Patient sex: M
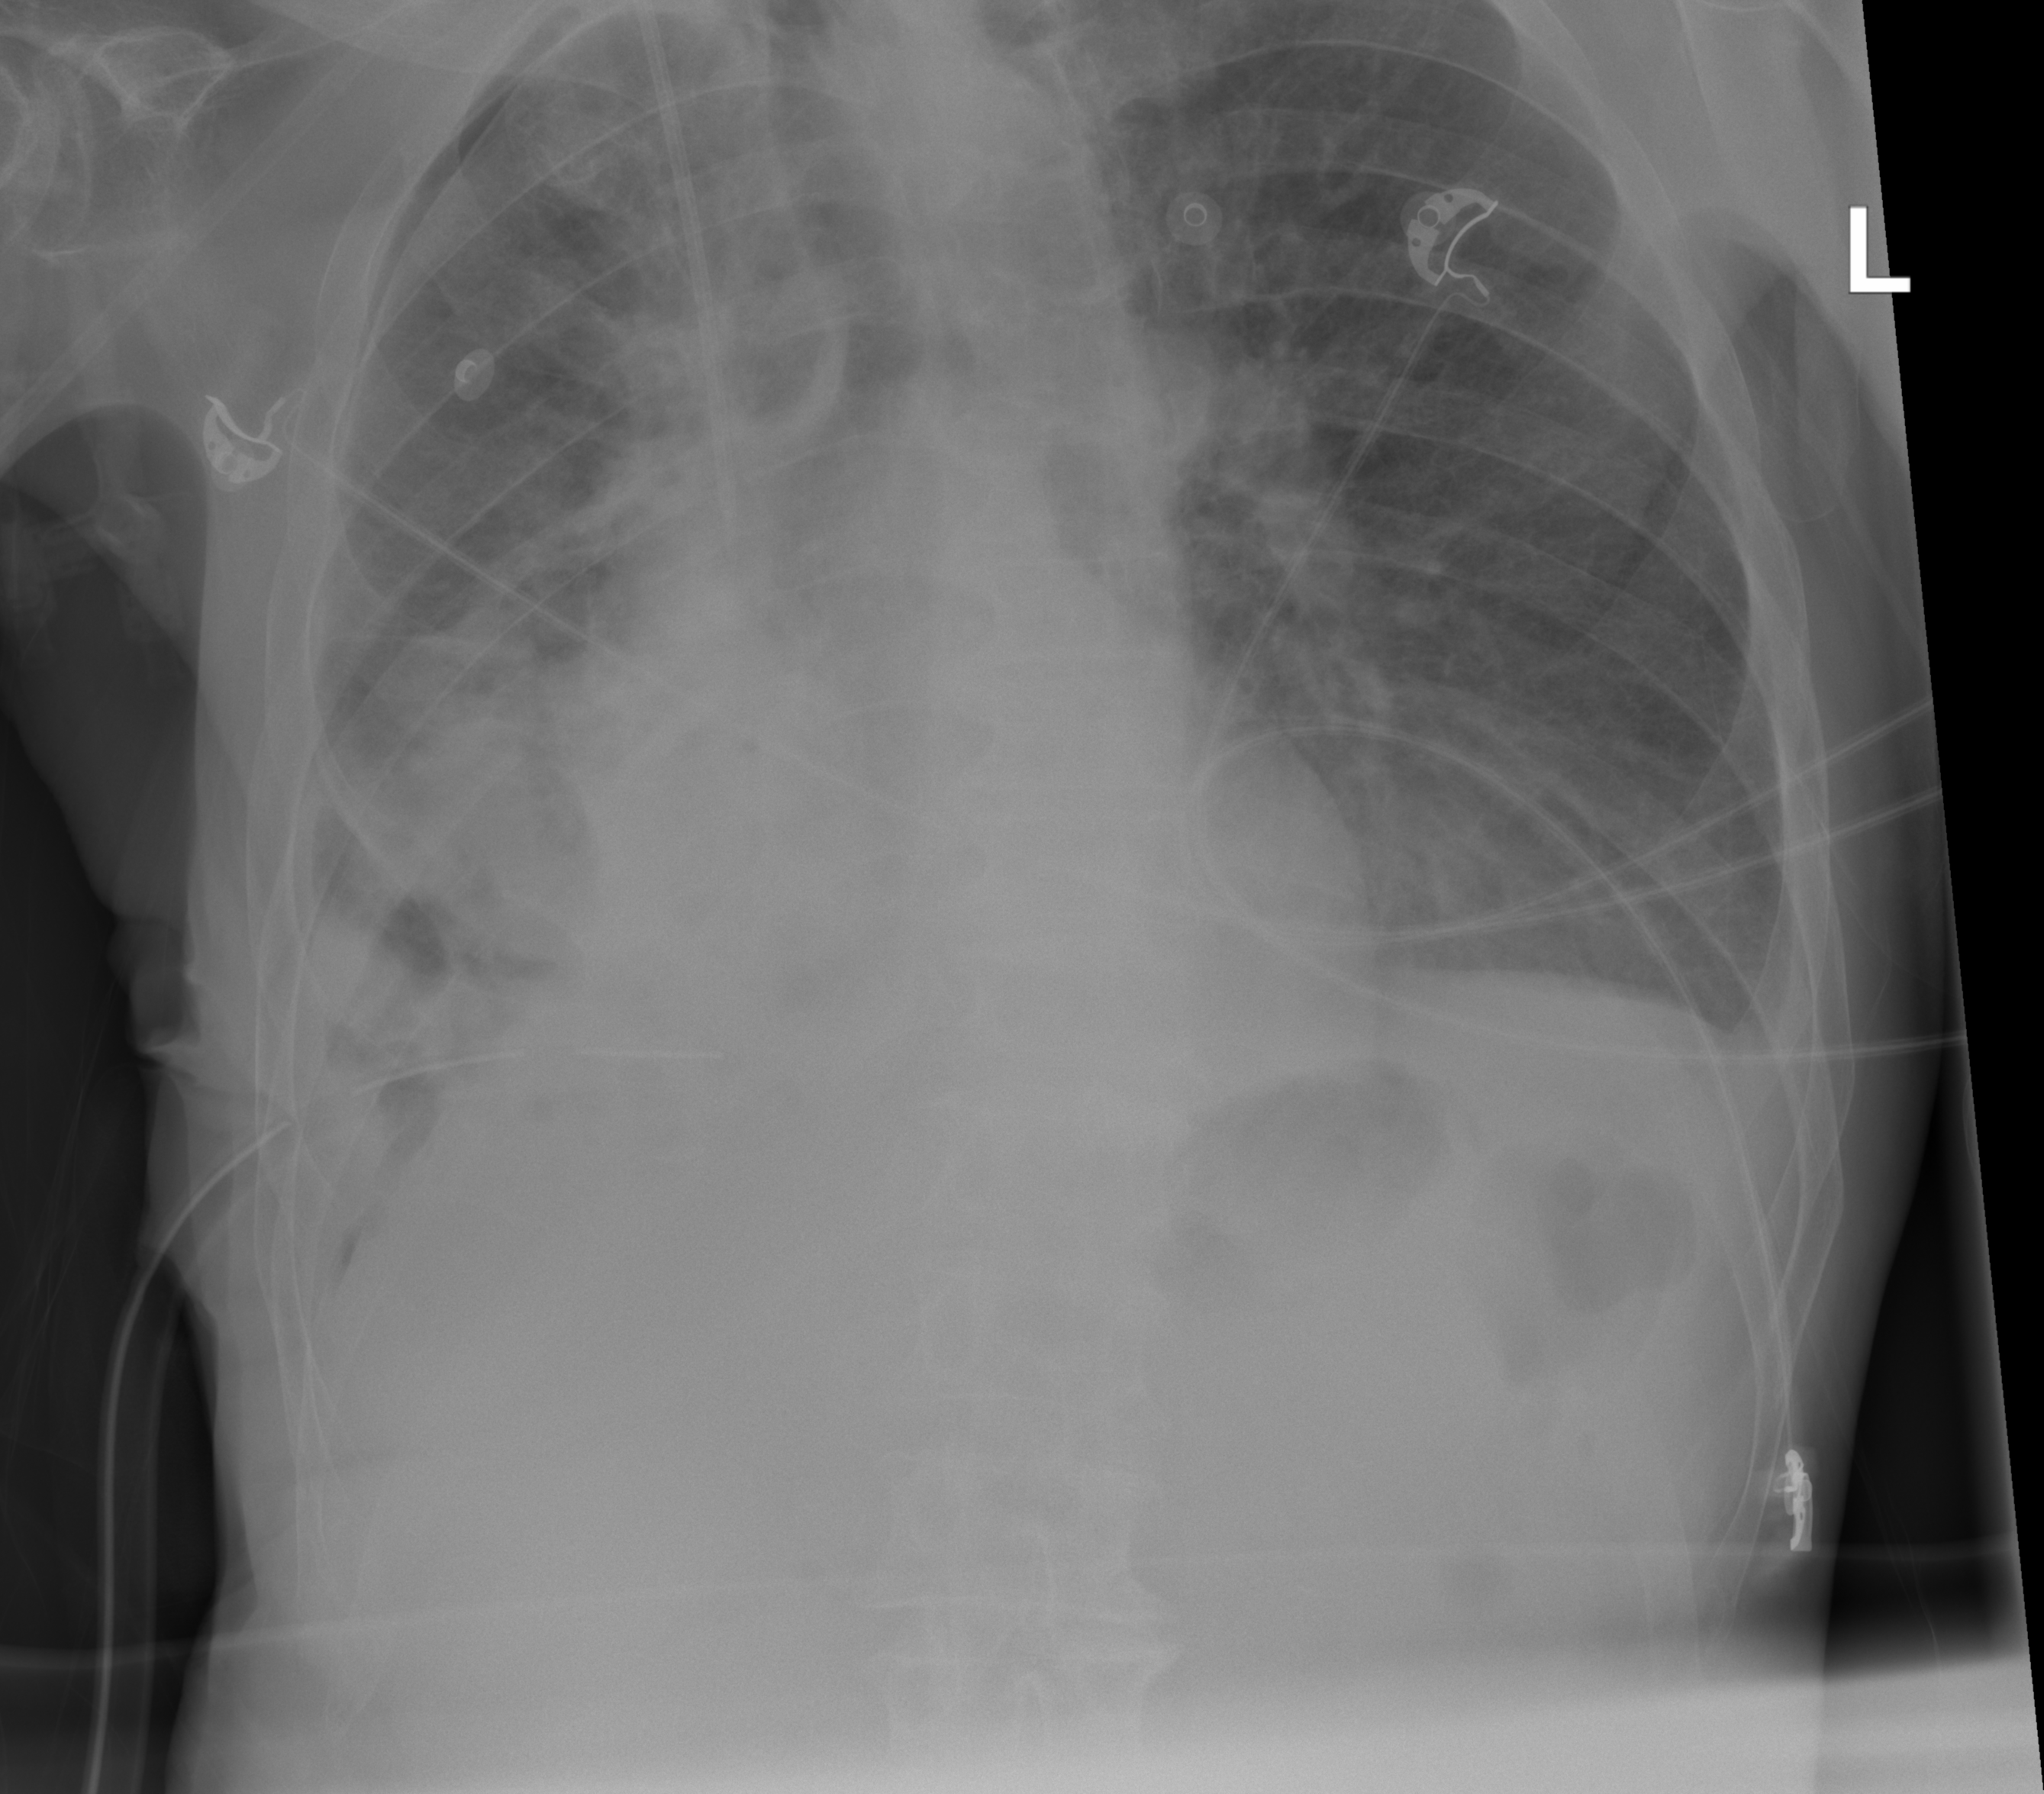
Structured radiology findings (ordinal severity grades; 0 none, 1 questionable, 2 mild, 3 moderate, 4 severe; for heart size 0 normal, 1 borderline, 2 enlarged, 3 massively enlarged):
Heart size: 2
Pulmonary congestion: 0
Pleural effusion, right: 3
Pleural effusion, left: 0
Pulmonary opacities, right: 2
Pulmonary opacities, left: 0
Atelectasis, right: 3
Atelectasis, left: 2